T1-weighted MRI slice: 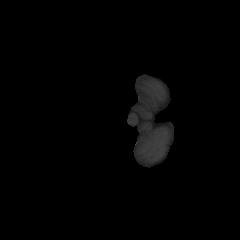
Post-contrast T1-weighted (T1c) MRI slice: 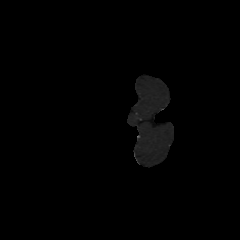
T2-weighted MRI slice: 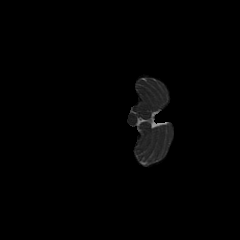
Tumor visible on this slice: no